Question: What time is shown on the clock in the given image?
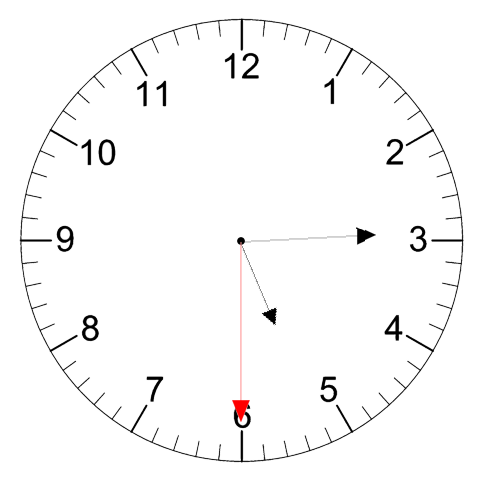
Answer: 05:14:30